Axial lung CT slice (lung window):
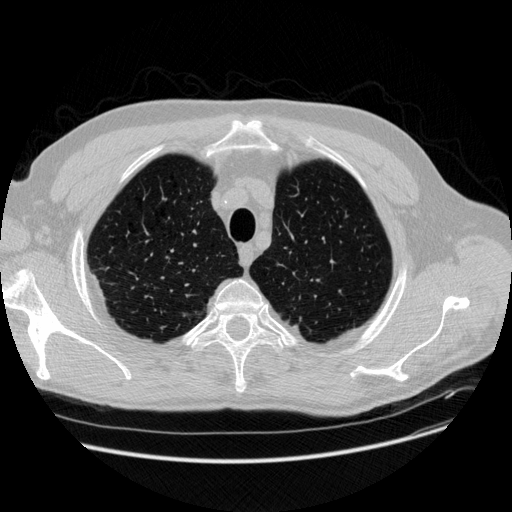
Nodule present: no